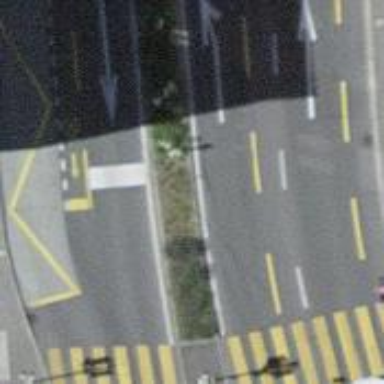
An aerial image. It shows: Primary highway with designated lane for cyclists on the left. There are trolley wires present. The sidewalks on both sides are separate and have asphalt surface.